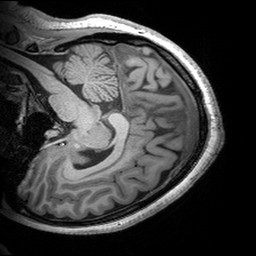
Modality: T1w
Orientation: sagittal
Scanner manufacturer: siemens
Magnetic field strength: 3 T
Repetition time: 2.53 s
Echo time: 0.00299 s